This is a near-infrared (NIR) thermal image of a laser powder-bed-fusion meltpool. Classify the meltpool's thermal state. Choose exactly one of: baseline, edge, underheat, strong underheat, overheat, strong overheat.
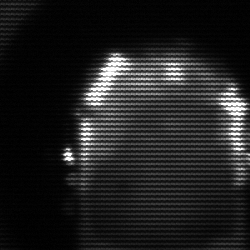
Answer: baseline